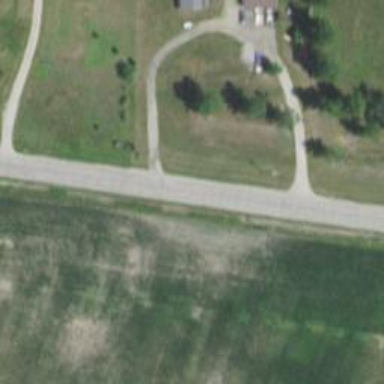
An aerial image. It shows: Tertiary road.